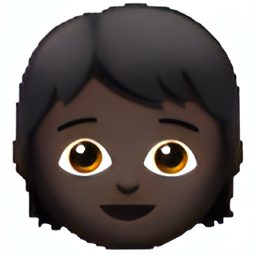
Name: child
Emoji: 🧒🏿
Group: People & Body
Sub-group: person